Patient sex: F
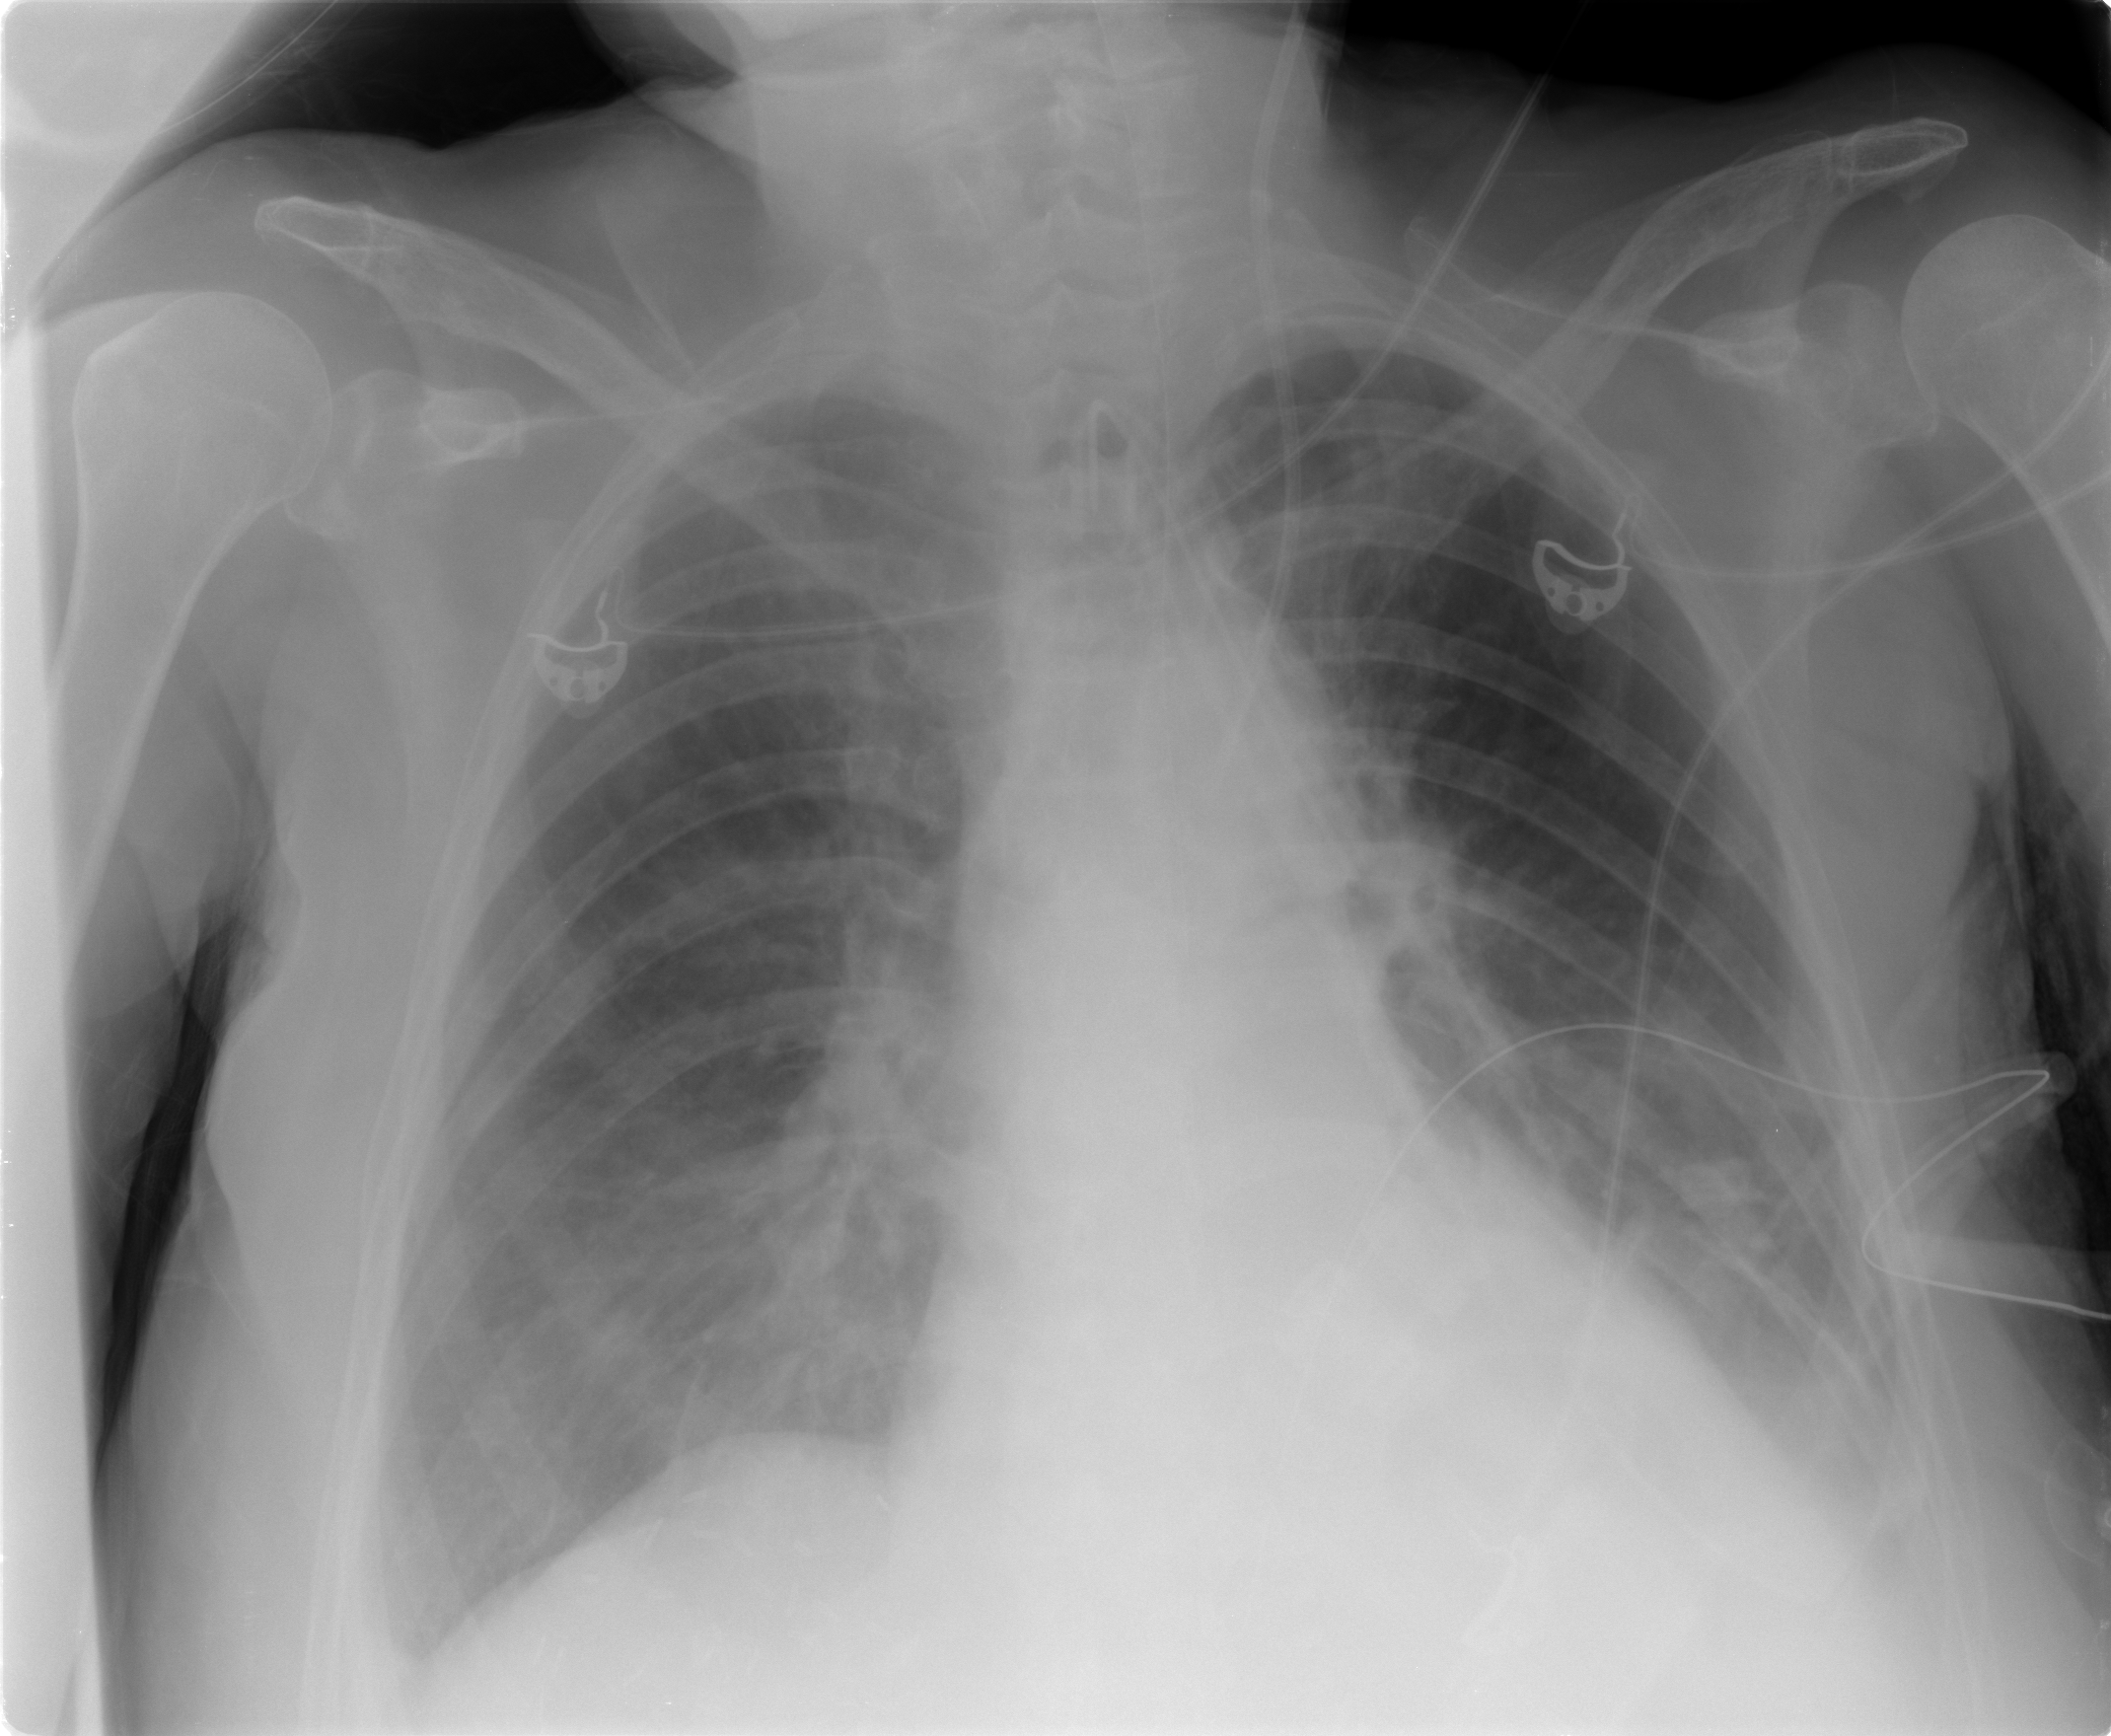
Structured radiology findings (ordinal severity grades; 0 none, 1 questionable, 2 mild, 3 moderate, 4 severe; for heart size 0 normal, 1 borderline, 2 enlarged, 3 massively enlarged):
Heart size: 0
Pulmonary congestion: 2
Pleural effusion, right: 0
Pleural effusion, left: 2
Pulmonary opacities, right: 0
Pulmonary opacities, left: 0
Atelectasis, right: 2
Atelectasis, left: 1